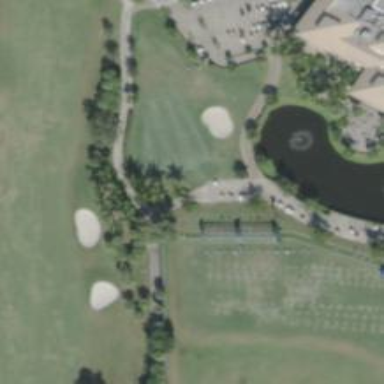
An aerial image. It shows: Golf cartpath that is also road path.